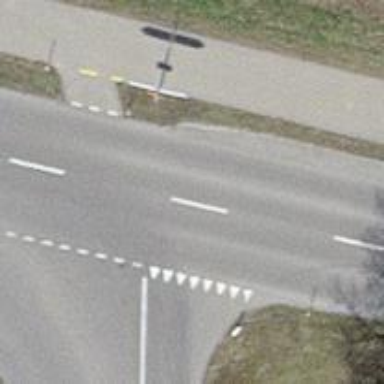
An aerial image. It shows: Tertiary road with asphalt surface.